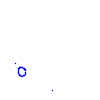
Particle: proton